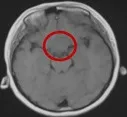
Brain MRI at admission (A-E). (A, B) Axial view (weighted sequence in T1, T2).
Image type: radiology (mri)